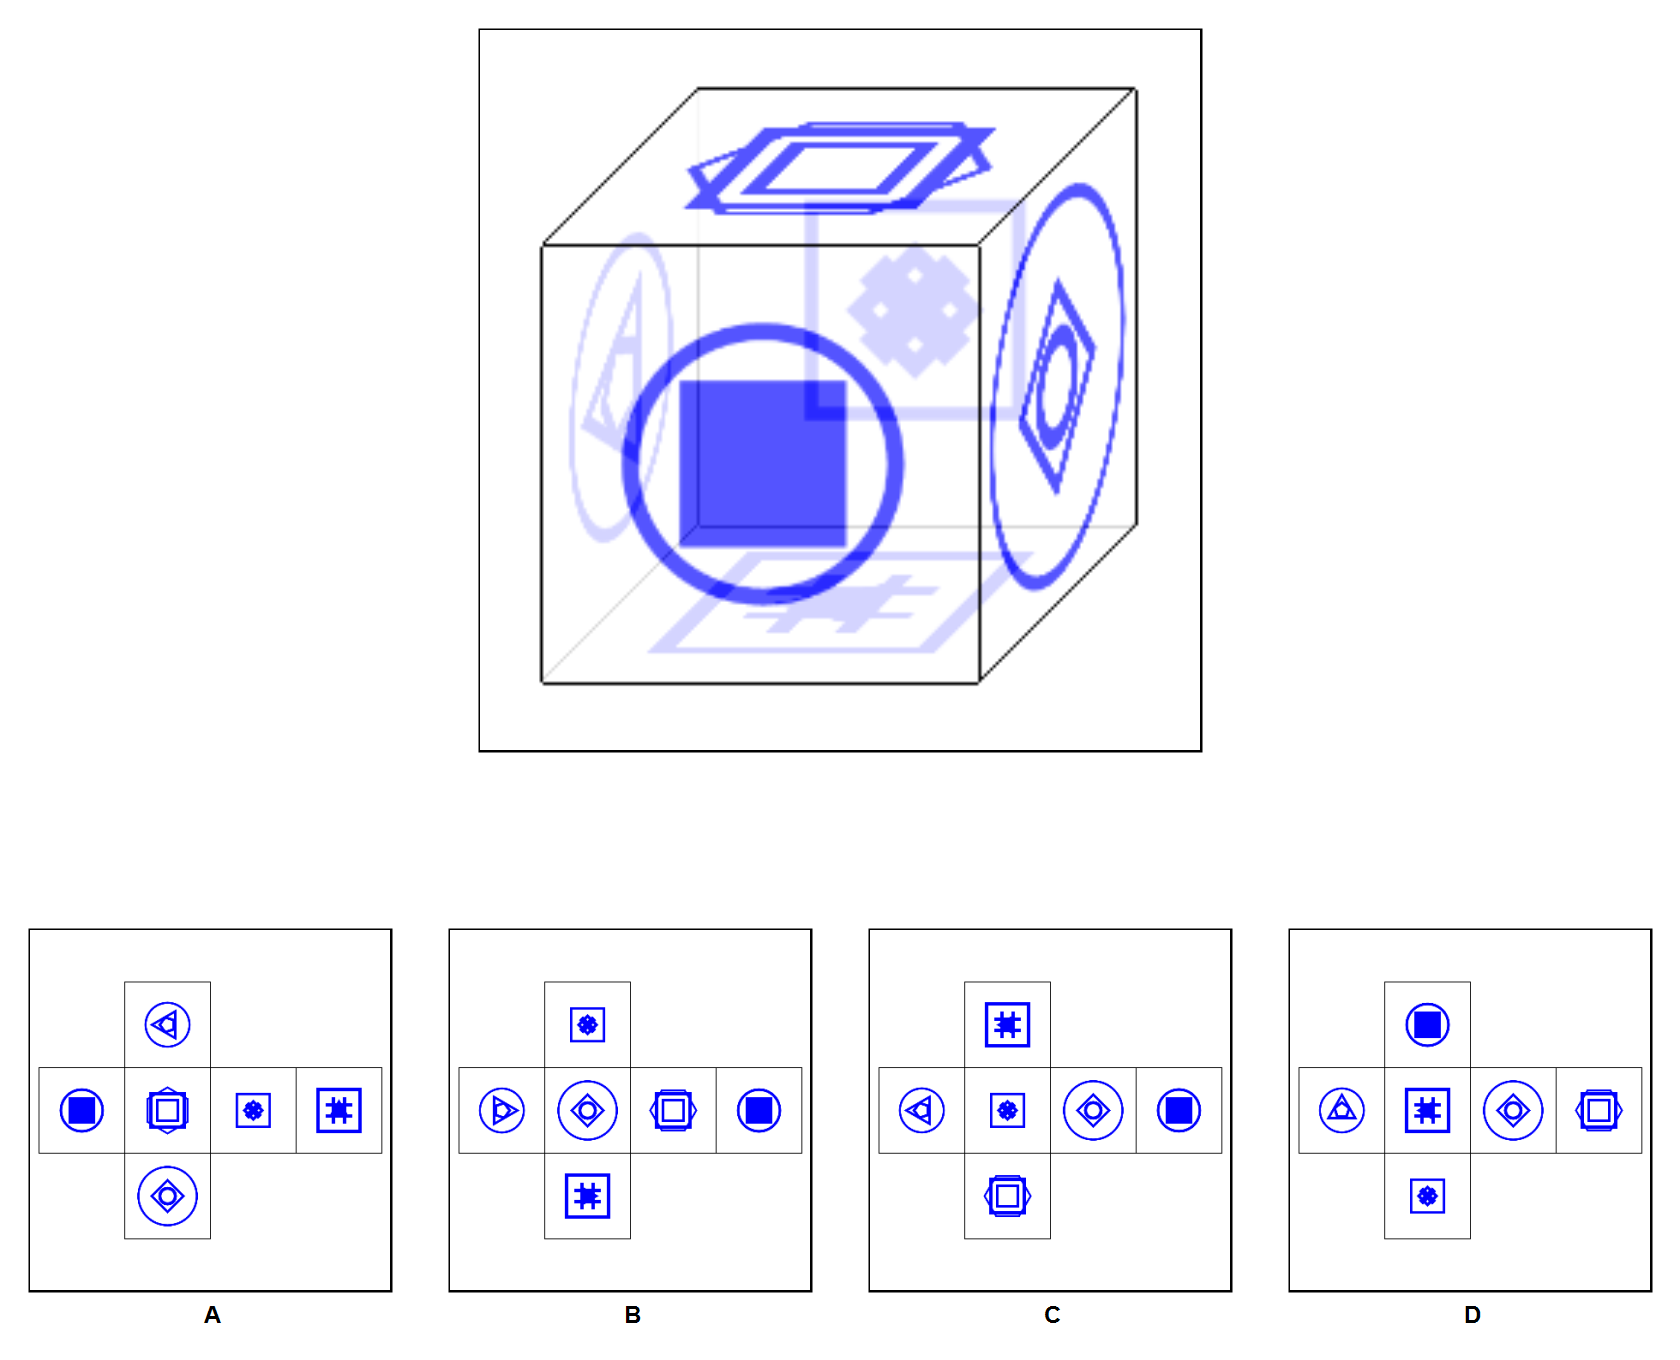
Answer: B